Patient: sex F, age 41
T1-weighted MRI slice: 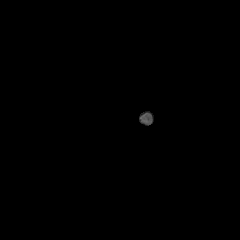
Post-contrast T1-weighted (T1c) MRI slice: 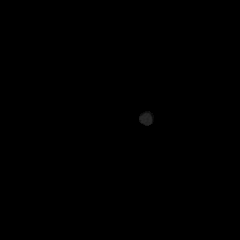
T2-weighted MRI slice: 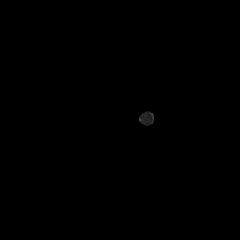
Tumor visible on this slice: no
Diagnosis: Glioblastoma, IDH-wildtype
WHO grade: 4